Question: i'm using quicklook to preview an image saved locally. when i run the app, quicklook read the right file and has the right image memory but doesn't preview it. it shows me something like this.

in my code i'm passing an NSURL to this delegate method
> (id)previewController:(QLPreviewController *)previewController previewItemAtIndex:(NSInteger)idx
so i guess everything is in place. but what could i missing?
EDIT:
to creath the path i do it by the following:
'''
filePath = [NSString stringWithFormat:@"%@/LeBaccPictureDownloadedTemperoraly", [NSSearchPathForDirectoriesInDomains(NSDocumentDirectory, NSUserDomainMask, YES) objectAtIndex:0]];
'''
and in the delegate method i mentioned i return the url by this:
'''
[NSURL fileURLWithPath:filePath];
'''
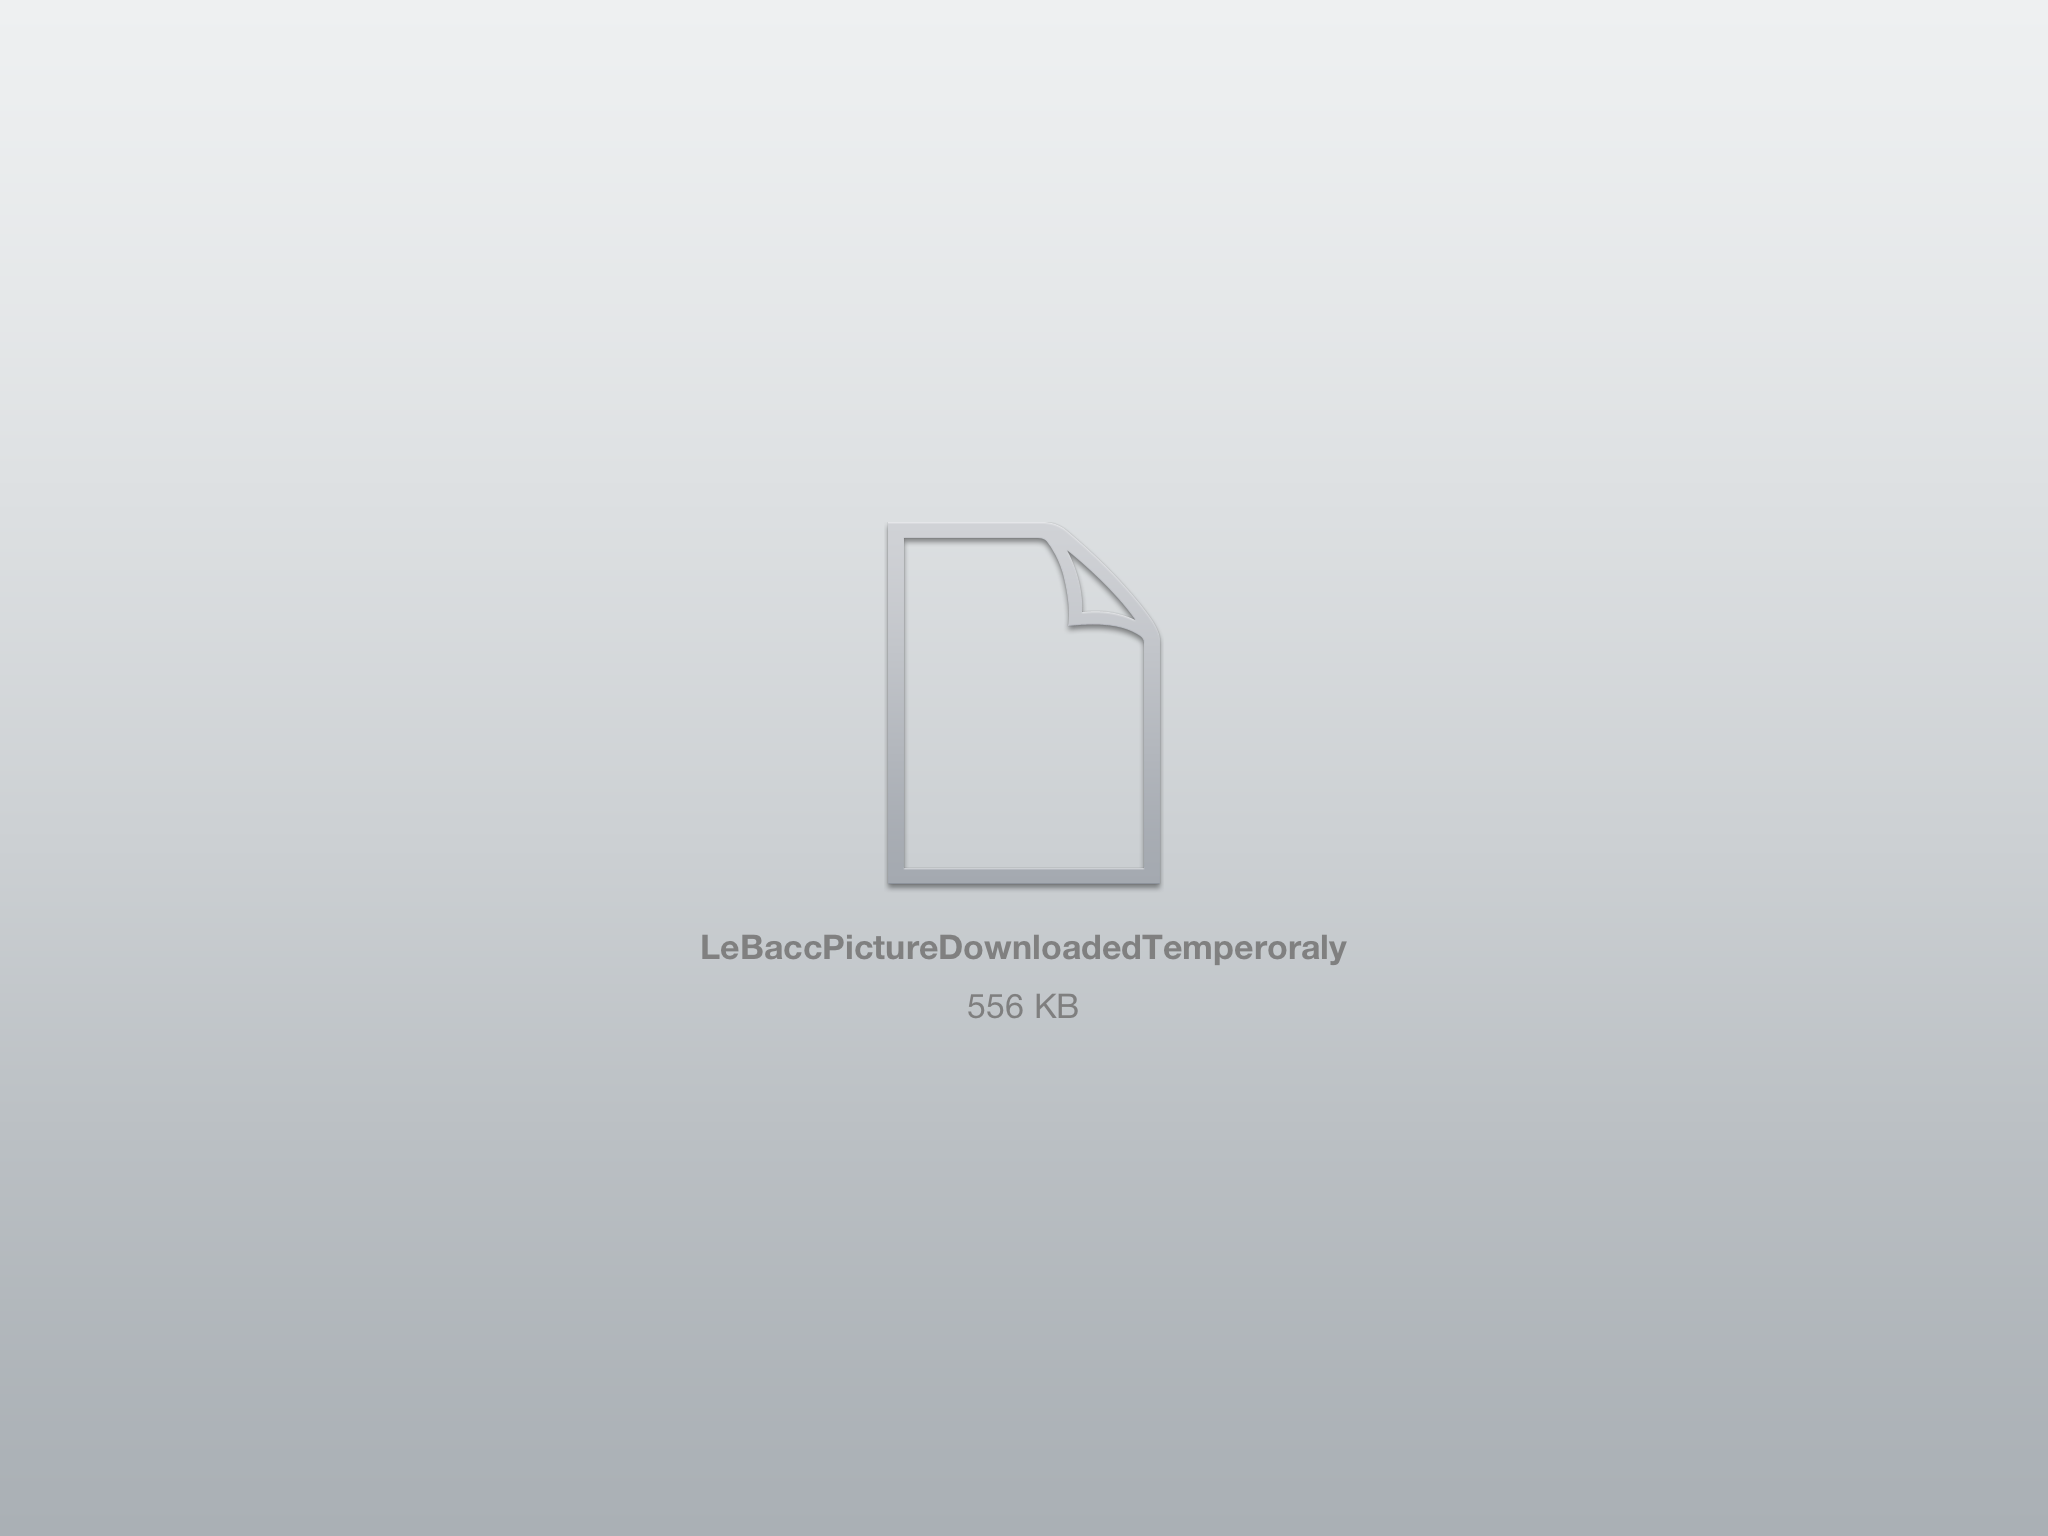
Answer: does filePath = [@"~/Documents/LeBaccPictureDownloadedTemperoraly" stringByExpandingTildeInPath]; change anything? Does the file have an extension? Try to show the file in an UIImageView to make sure the file is not broken. Whatch the file format xD
Like this?